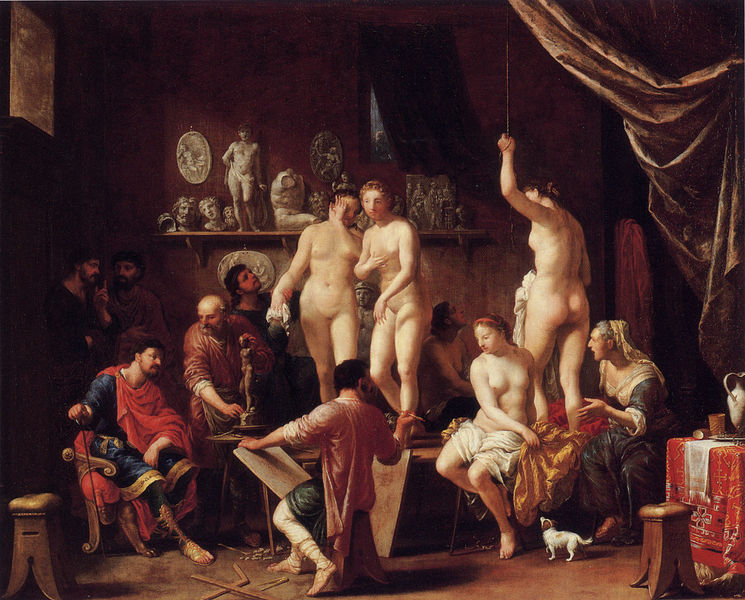
Titel: Aktsaal mit fünf weiblichen Modellen
Künstler: Johann Heiss
Standort: Stuttgart
Institution: Staatsgalerie
Schlagwörter: akt, blau, dunkel, gemälde, hand, kopf, körper, mann, nackt, rubens, schatten, umhang, weiß, frauen, gelb, menschen, sitzen, braun, brust, damen, fenster, frau, haar, hell, holz, kleider, köpfe, licht, männer, paris, raum, rücken, stuhl, stühle, tisch, zeichnung, zimmer, hund, rot, tuch, malerei, bart, bärte, regal, arme, barock, diener, rembrandt, stehen, bild, gelehrte, gesten, hände, tischdecke, tischtuch, vorhang, gold, mantel, sessel, stoff, rund, stock, amphore, kanne, krug, skulptur, statue, vase, beine, herrschaft, hündchen, brüste, modell, unterhaltung, stab, zuschauer, leine, kette, sonnenlicht, hocker, schemel, figuren, weiblich, büste, atelier, maler, muse, brot, bildhauerei, nackte, plastik, model, betrachter, becher, bad, antike, gesäss, medaillon, seil, schönheit, künstler, flüstern, leinwand, degen, posieren, kunst, malen, fürst, modelle, skulpturen, werkstatt, plastiken, statuen, zeichnen, griechisch, venus, konsole, vorhand, büsten, rennaissance, rundungen, graf, wirtshaus, römisch, studio, bildhauer, michelangelo, skultpuren, medaillons, statur, aktmodell, bordell, apelles, huren, aktmodelle, künster, po, meler, mensche3n, hud